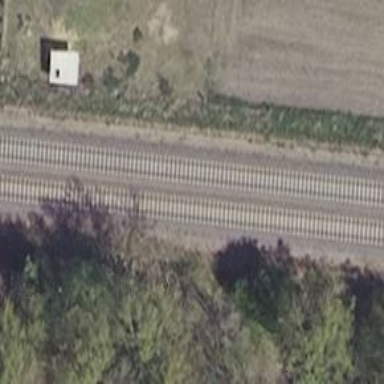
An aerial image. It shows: Railway track.